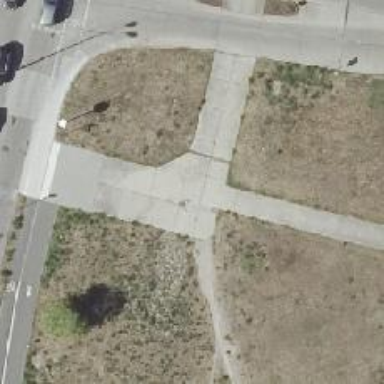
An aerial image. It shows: Concrete footway with uncontrolled crossing. The crossing includes pedestrian island.